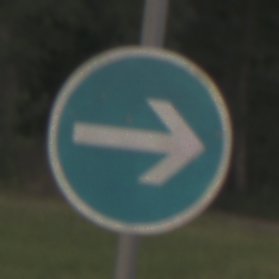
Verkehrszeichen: VorgeschriebeneFahrtrichtungHierRechts
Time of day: SunriseSunset
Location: Outdoor (Nature)
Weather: Clear
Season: NotSpecified
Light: Natural